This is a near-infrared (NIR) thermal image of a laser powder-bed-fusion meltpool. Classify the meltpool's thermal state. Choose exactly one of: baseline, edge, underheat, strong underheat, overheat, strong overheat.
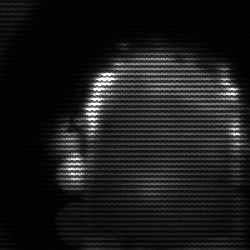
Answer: baseline